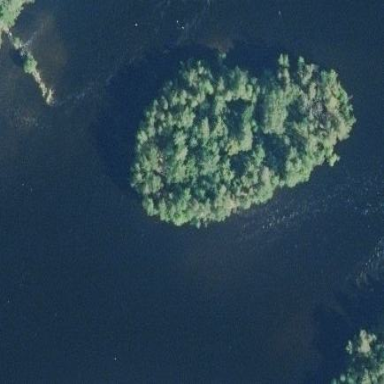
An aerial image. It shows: Islet.